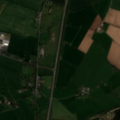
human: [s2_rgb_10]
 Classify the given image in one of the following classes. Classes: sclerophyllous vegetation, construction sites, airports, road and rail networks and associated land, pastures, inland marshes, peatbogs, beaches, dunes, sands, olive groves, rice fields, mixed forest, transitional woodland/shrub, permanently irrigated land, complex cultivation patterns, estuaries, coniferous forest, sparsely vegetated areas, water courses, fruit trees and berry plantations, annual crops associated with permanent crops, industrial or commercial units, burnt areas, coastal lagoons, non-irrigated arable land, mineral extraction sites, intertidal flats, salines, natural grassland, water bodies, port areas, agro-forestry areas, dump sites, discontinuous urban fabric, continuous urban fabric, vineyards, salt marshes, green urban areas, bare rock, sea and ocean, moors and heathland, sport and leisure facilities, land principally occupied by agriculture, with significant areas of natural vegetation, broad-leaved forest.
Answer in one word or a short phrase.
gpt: non-irrigated arable land, pastures